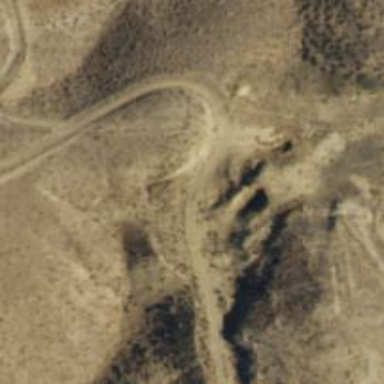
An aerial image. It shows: Quarry area.